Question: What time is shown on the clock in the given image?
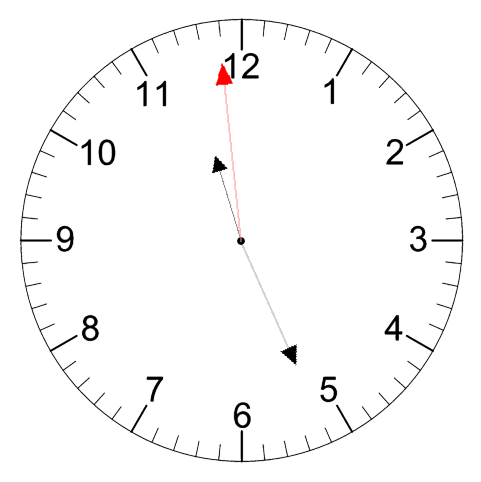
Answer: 11:25:59